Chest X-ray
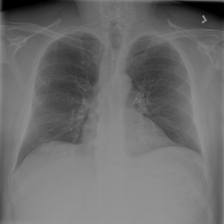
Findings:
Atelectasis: negative
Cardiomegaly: negative
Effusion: negative
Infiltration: negative
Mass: negative
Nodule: negative
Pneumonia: negative
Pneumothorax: negative
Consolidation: negative
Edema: negative
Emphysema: negative
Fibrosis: negative
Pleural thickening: negative
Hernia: negative